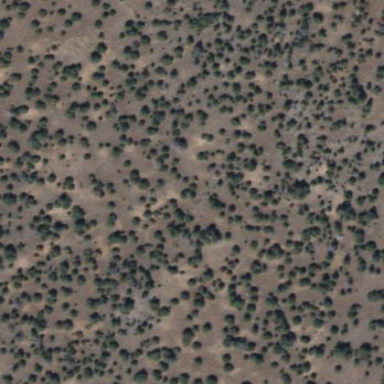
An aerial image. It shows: Patch of scrub vegetation.